Question:
When i create a project by adding an existing web site project
there is no typescript template in (add->new file) .
What should i do ?
I'm using visual studio 2013 update 3 .
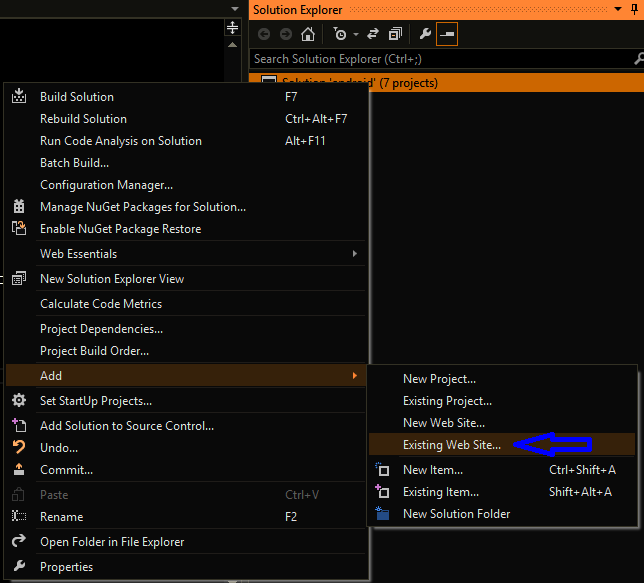
Answer: From the typescript website:
> Visual Studio 2013 Update 2 includes TypeScript. Visual Studio 2012
developers can install the TypeScript editor plugin to get rich
TypeScript tooling. There is also TypeScript support for other editors
available
<URL>
It doesn't get installed as a template it is a plugin.
I opened my sample MVC 5 solution, right clicked on my Scripts folder and selected 'Add New Item'. In the dialog that pops up I selected from the treeview Visual C# -> Web -> Scripts. I select TypeScript File and click Add. If you have not added typescript to your project before you should get a message like this:

I'll guess that if you don't get that message the first time you add a typescript file to your project that something went wrong and this is why you cannot compile it properly.